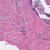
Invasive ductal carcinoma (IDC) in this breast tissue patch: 0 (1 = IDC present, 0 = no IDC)